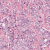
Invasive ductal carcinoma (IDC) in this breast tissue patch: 1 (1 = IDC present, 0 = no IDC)